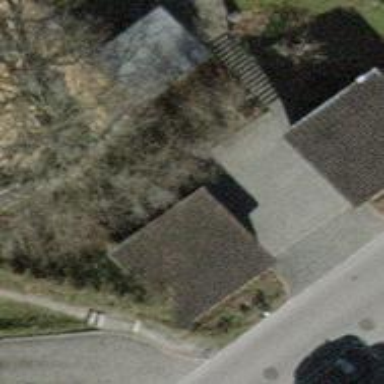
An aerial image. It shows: Carport building.